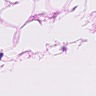
Metastatic tissue present: no